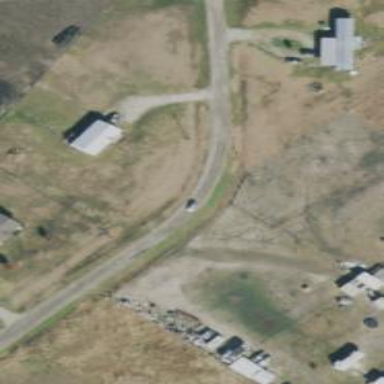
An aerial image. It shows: Residential road.